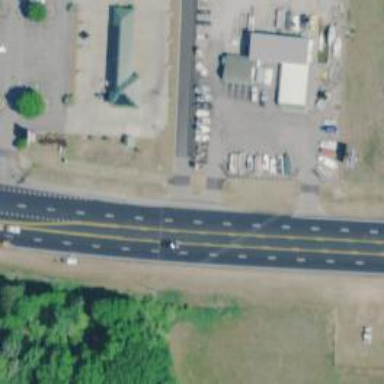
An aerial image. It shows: Primary road with asphalt surface.